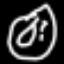
Label: donut